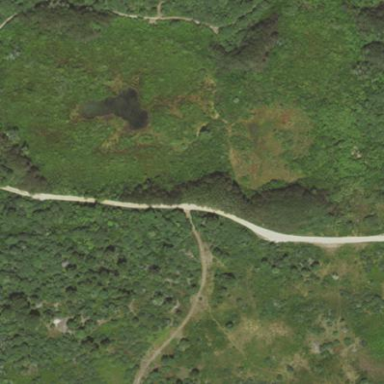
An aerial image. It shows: Conservation nature reserve area.